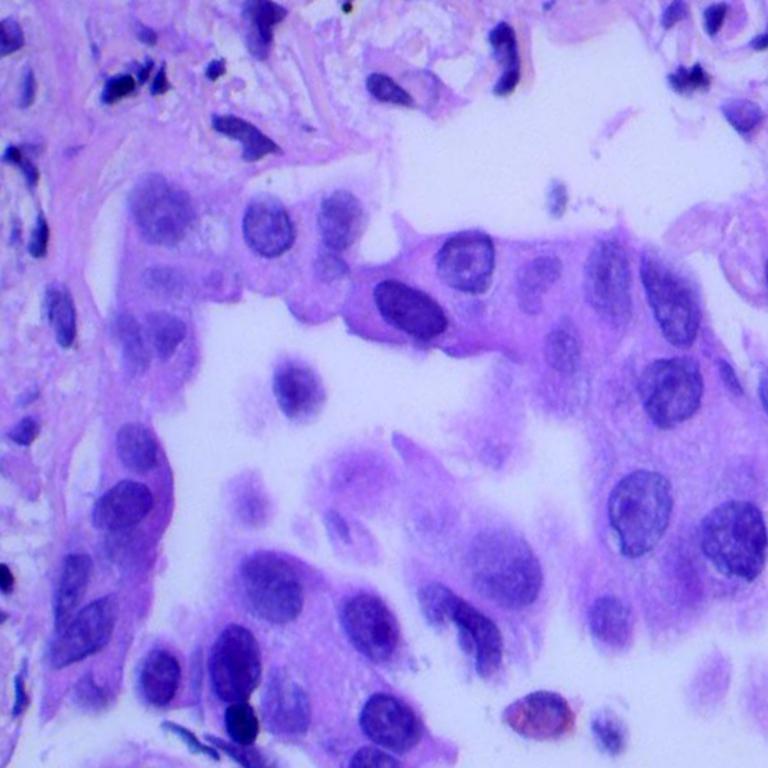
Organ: lung
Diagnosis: adenocarcinomas